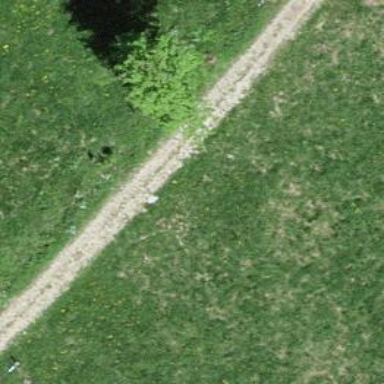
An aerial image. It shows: Track with grade2 tracktype.